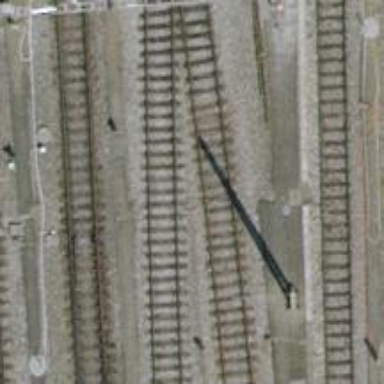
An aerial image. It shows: Railway siding with one electrified track and contact line.